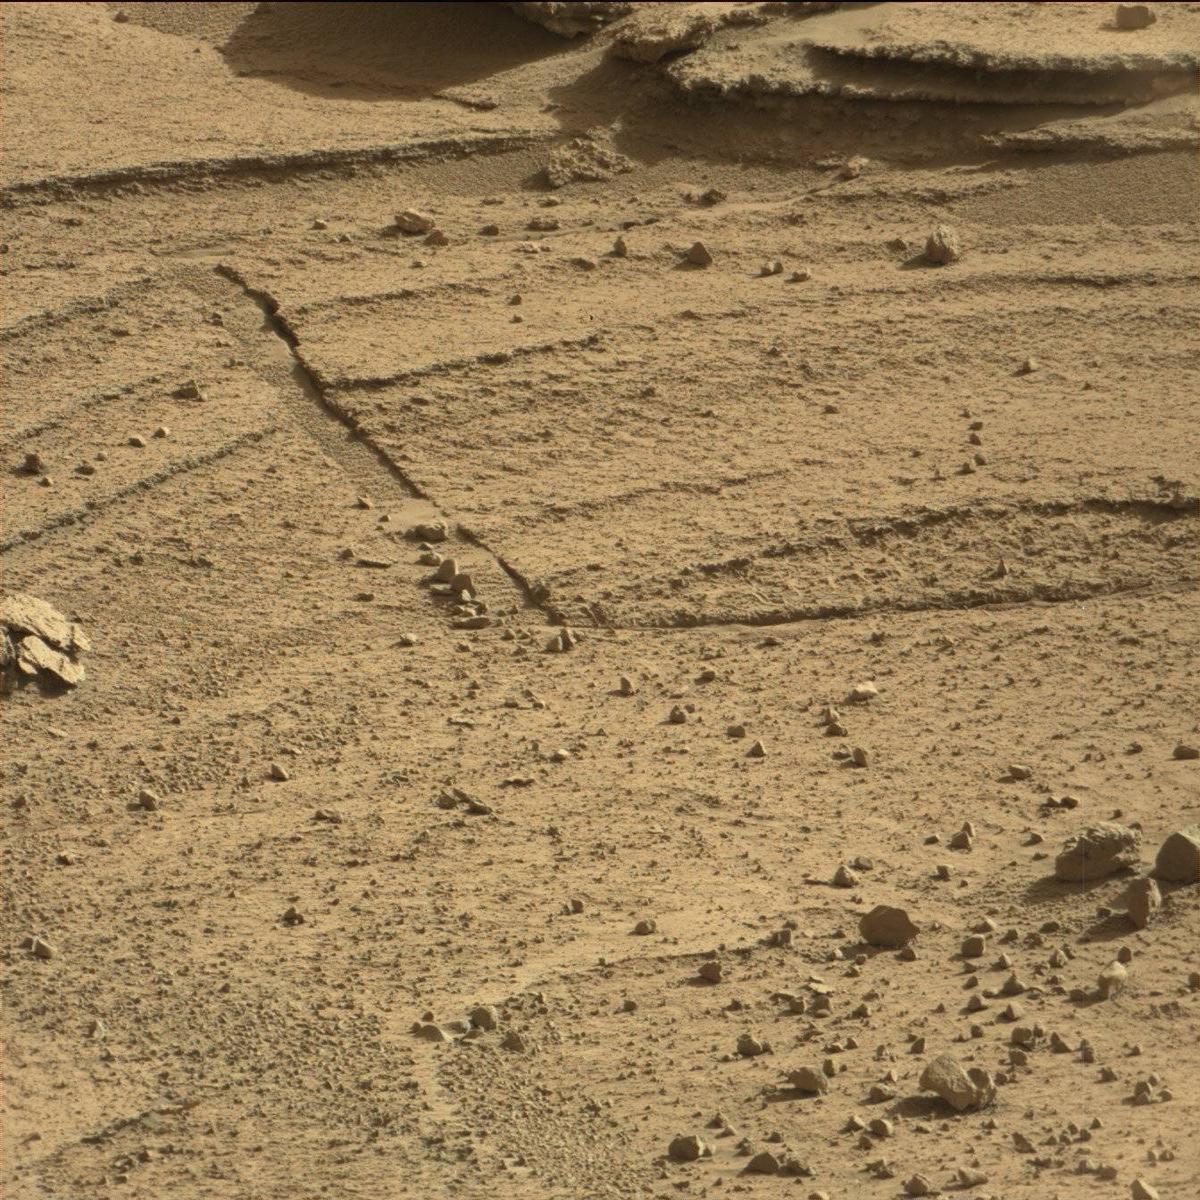
Terrain classes present: Bedrock, Rock, Sand / Soil